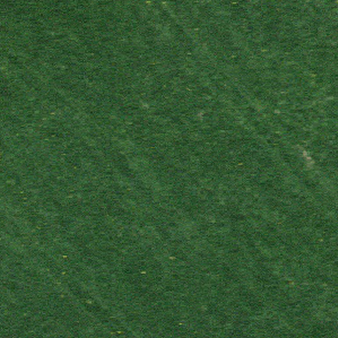
Label: other